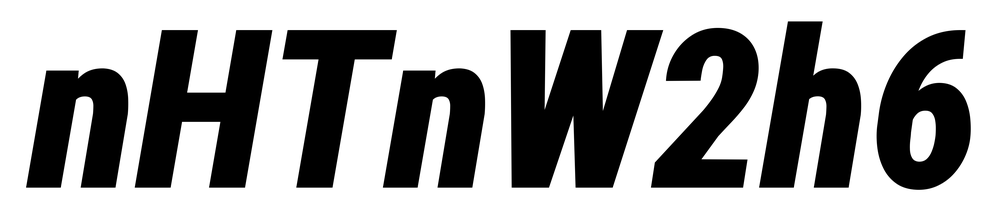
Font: Roboto-Italic_Condensed_Black_Italic